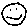
Label: smiley face